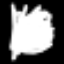
Label: octagon